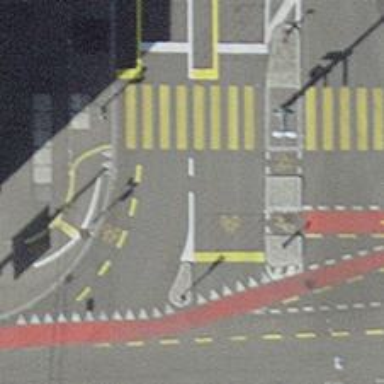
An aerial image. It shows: Road crossing with traffic signals.